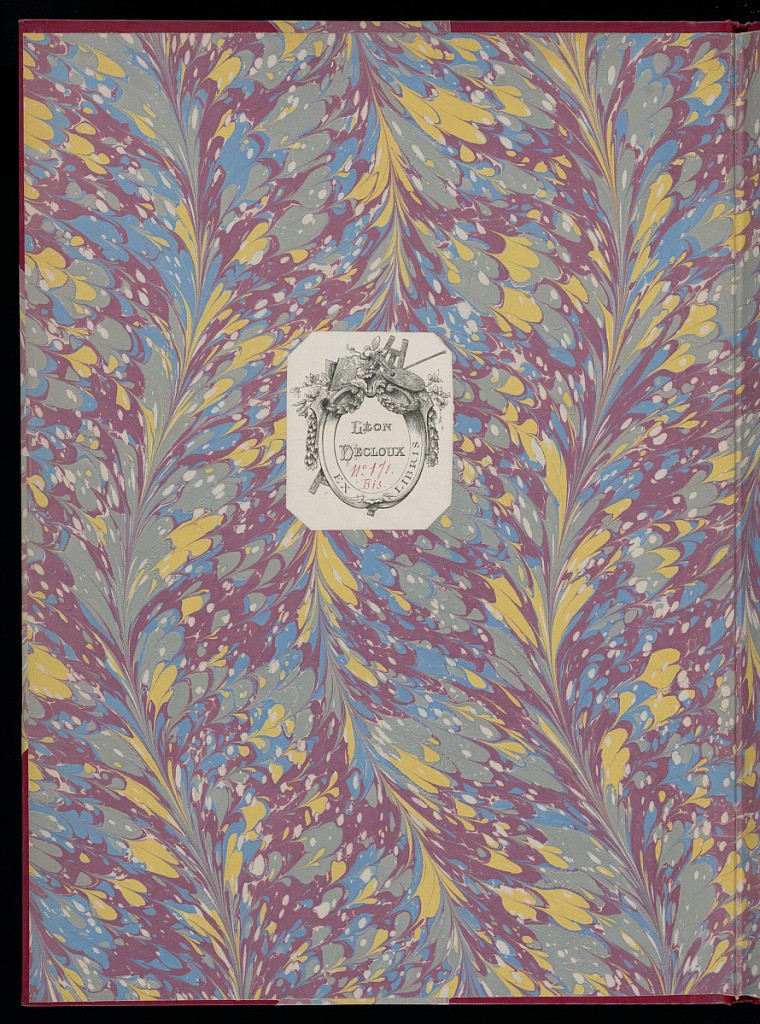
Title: NOUVEAUX TROPHÉES OU CARTOUCHES Représentant Les Arts et Les Sciences Composée avec les Artributs qui-les caractérisent INVENTÉS ET DÉDIÉS A MR MORLOT PEINTRE par Son Elève et Son Ami MARILLIER
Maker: Clément Pierre Marillier, French, 1740 – 1808
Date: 1759–80
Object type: Album
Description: Album of seven allegorical vignettes from a series of twelve (including title page) representing the arts and sciences, designed by Marillier. The plates are titled and signed